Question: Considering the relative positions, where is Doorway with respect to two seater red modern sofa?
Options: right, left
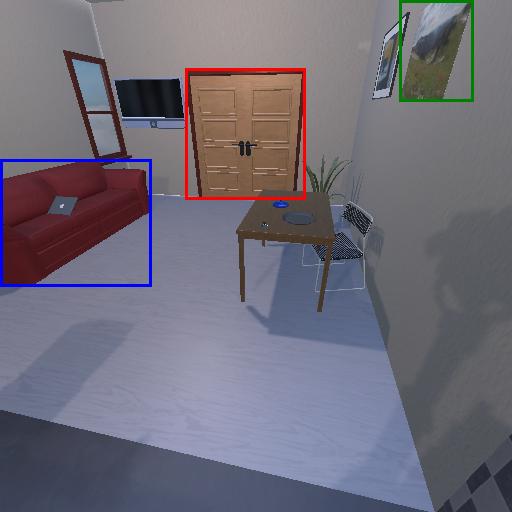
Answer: right